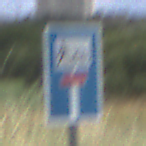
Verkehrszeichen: SackgasseRadverkehrFussgaengerDurchlaessig
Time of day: Midday
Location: Outdoor (Nature)
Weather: PartlyCloudy
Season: NotSpecified
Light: Natural